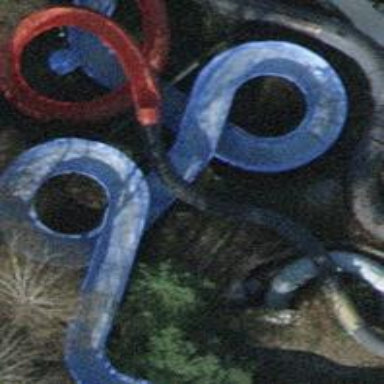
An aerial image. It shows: Water slide attraction.